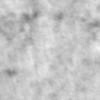
Label: no_change